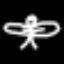
Label: angel